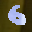
Label: 6